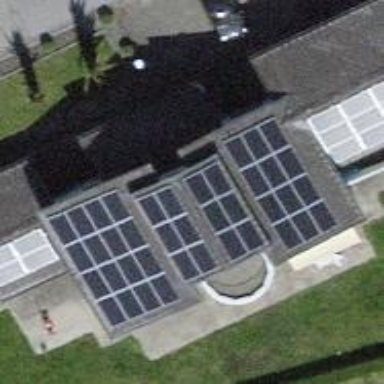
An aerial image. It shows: Solar power generator utilizing photovoltaic technology with solar photovoltaic panels.